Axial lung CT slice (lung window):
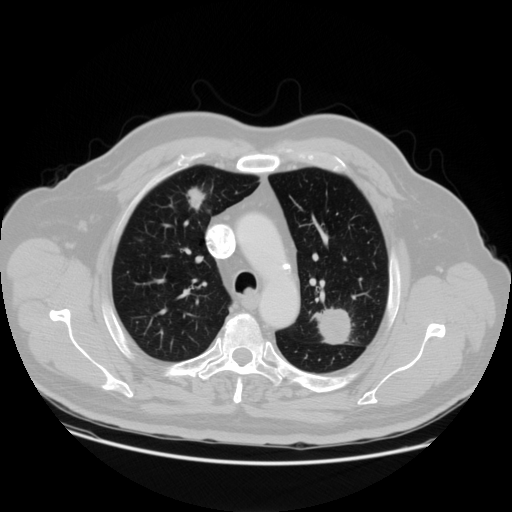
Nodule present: yes
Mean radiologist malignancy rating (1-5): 4.75